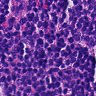
Metastatic tissue present: no